Question: Count the number of objects in the diagram.
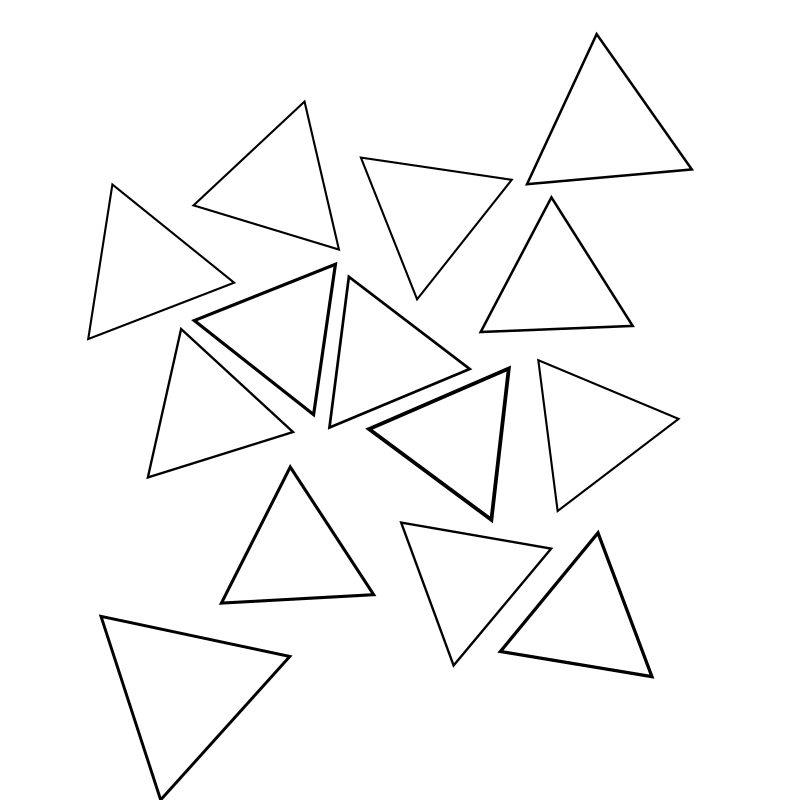
Answer: 14